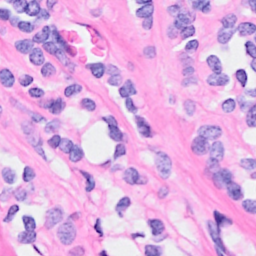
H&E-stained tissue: Breast